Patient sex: F
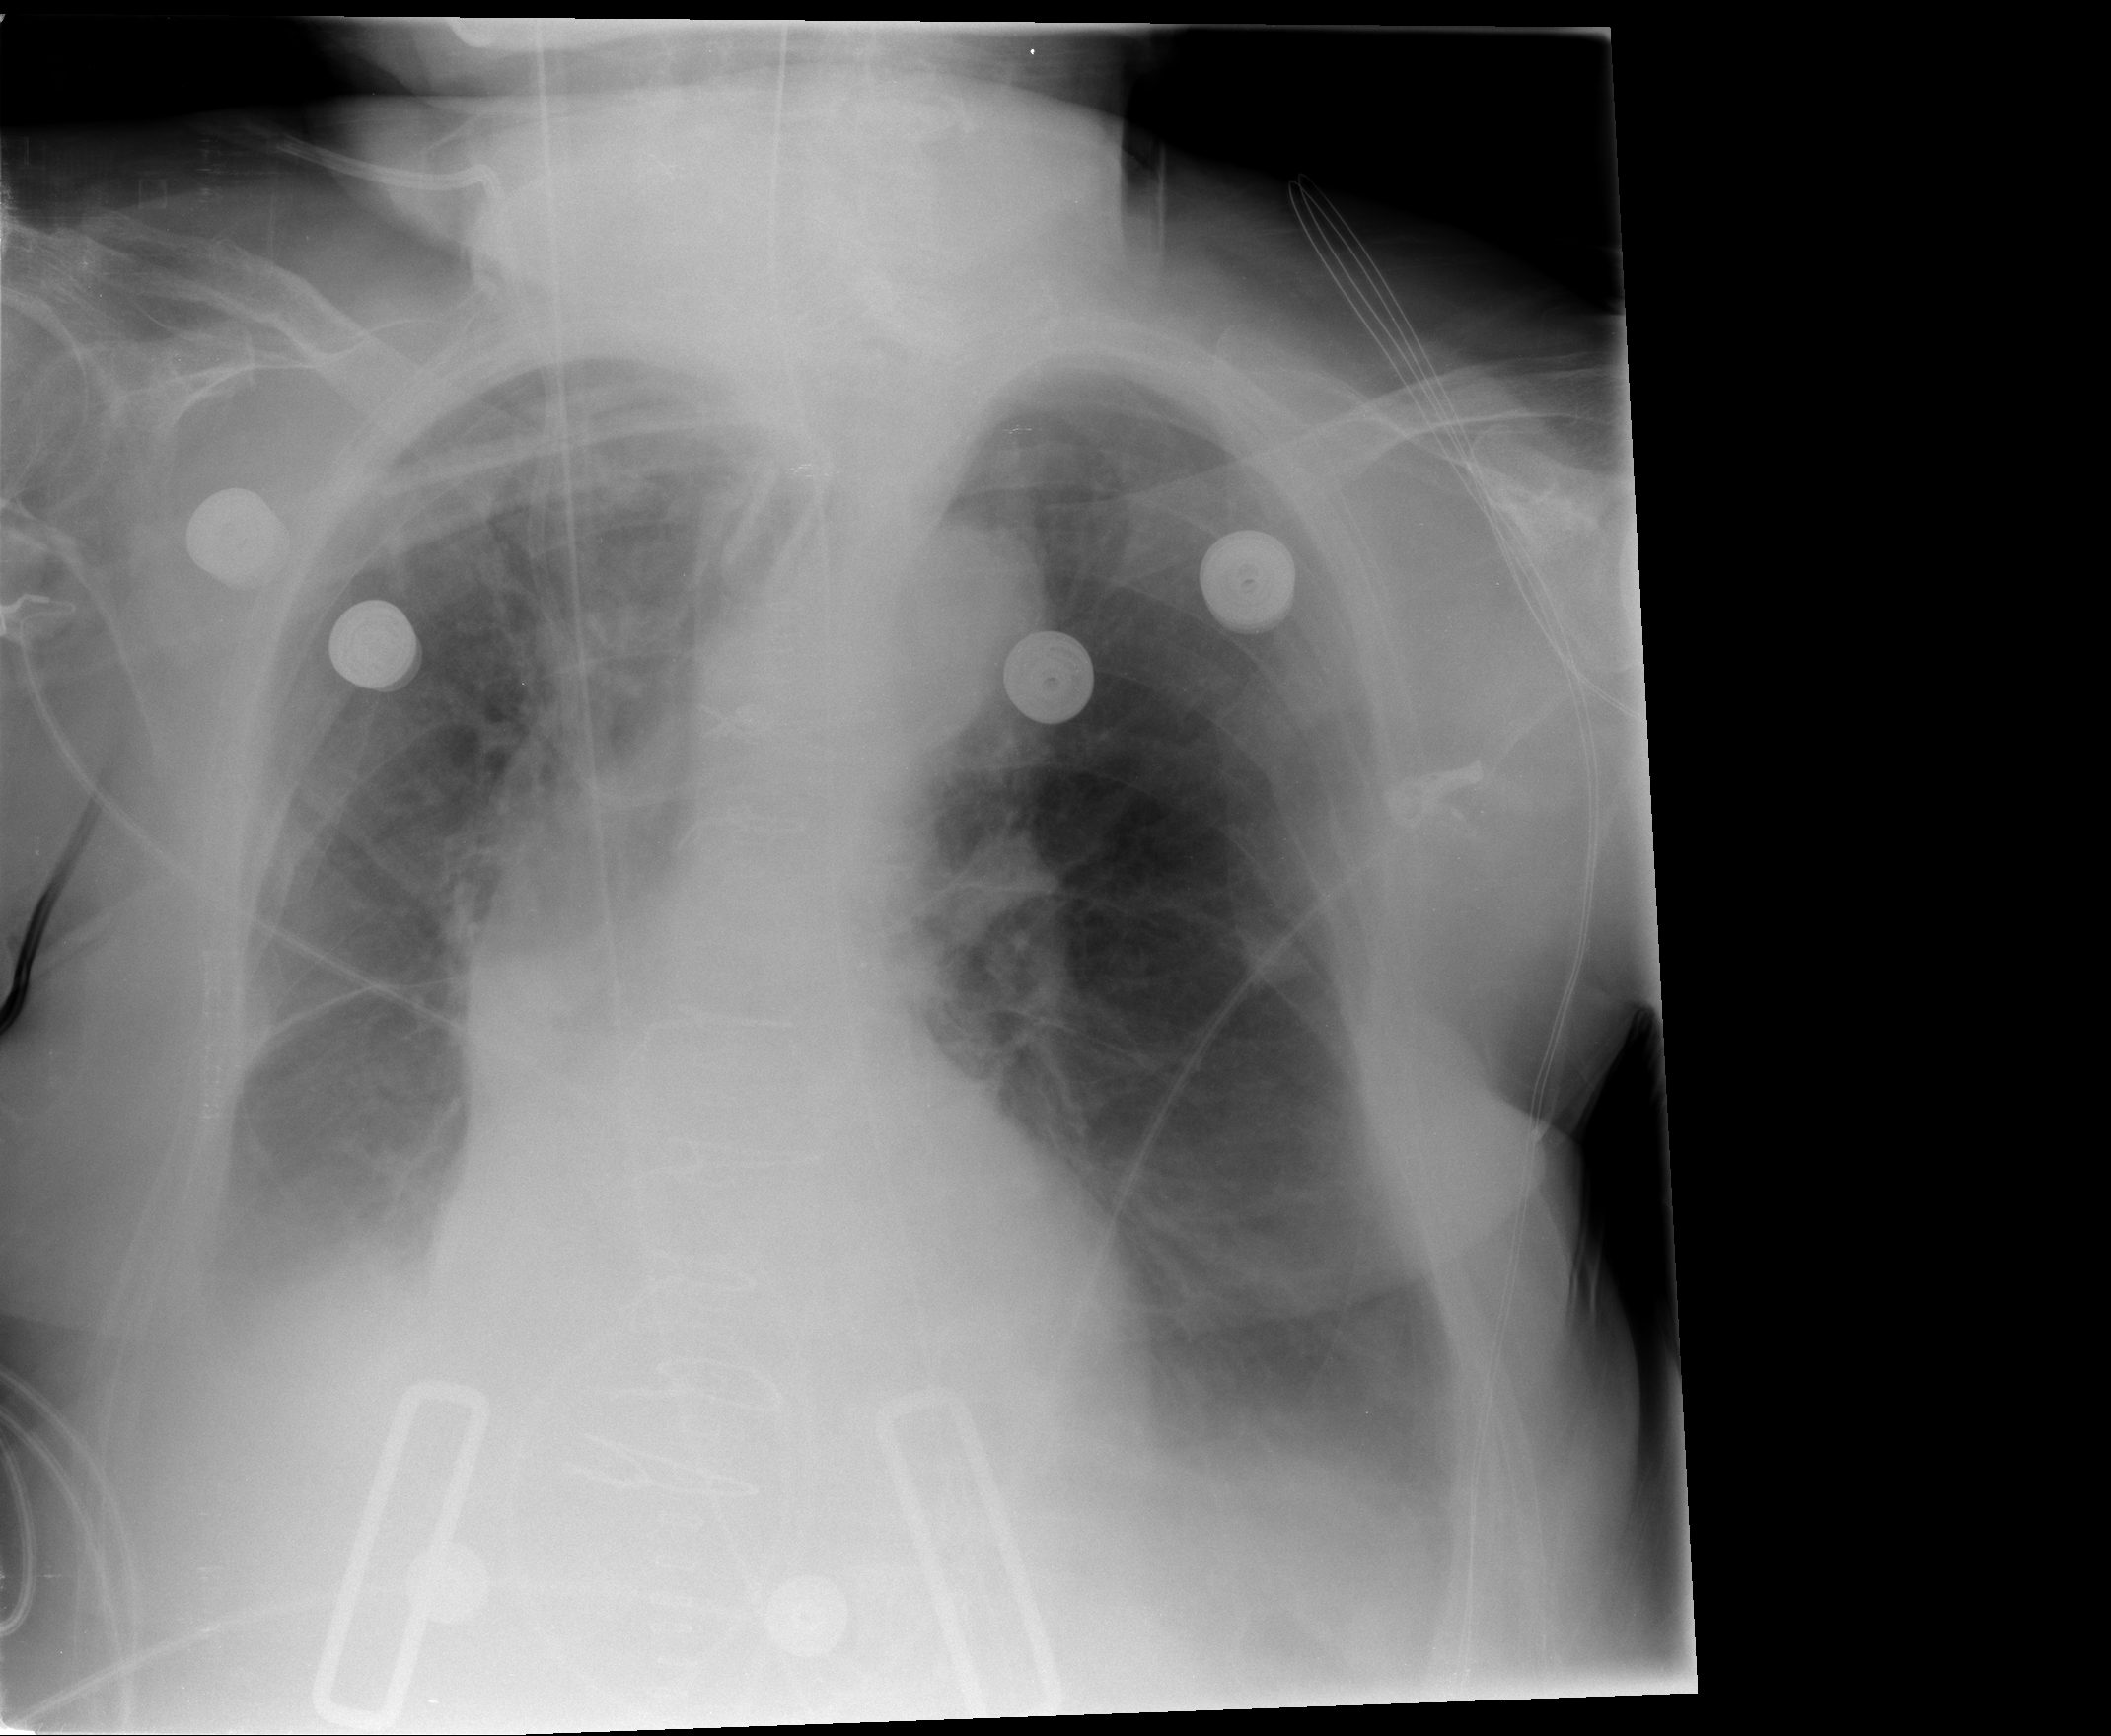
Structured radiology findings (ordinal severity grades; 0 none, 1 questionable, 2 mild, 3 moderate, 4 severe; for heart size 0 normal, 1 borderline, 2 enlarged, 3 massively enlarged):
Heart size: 0
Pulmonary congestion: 2
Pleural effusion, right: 3
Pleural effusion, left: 2
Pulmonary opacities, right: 2
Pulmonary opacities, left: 1
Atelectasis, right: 2
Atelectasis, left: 2